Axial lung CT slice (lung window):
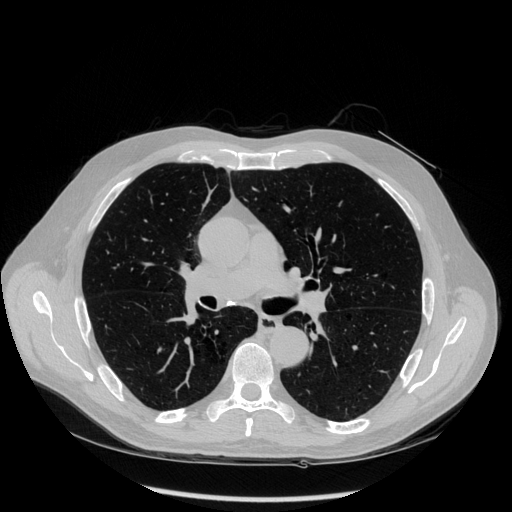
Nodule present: no